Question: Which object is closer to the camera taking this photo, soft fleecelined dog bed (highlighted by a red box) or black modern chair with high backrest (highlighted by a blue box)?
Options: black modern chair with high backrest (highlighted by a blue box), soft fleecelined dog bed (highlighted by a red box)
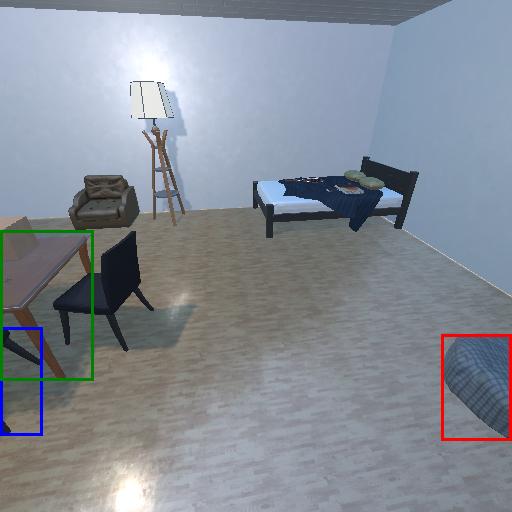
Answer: black modern chair with high backrest (highlighted by a blue box)